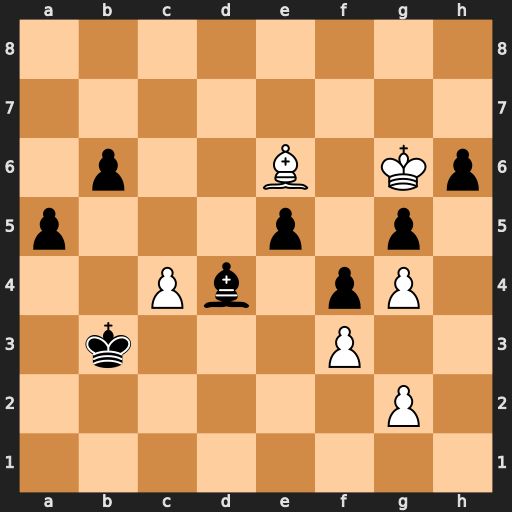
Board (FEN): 8/8/1p2B1Kp/p3p1p1/2Pb1pP1/1k3P2/6P1/8
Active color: w
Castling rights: -
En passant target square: -
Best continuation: c5+ Kb2 c6